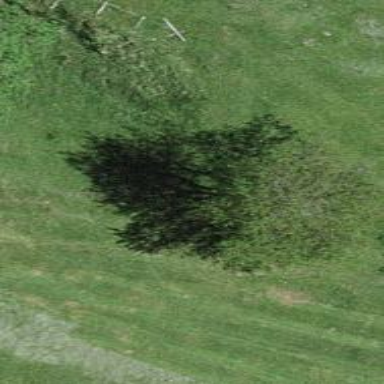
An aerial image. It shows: Row of trees in natural setting.